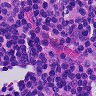
Metastatic tissue present: no